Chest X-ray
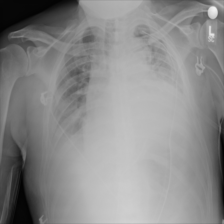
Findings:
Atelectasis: negative
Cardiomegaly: negative
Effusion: negative
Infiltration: negative
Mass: negative
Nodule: negative
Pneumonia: negative
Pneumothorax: negative
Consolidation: negative
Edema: negative
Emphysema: negative
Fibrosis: negative
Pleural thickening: negative
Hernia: negative